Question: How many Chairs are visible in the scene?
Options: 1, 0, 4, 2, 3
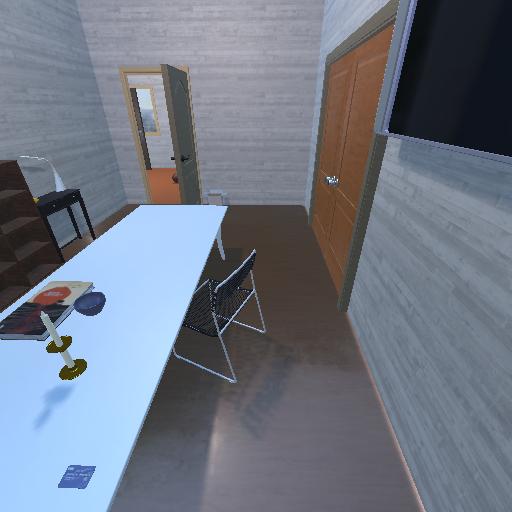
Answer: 1